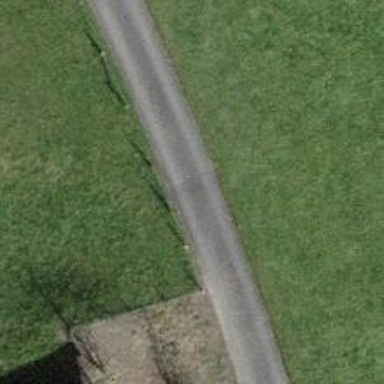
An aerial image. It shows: Well-maintained track road of grade 1.